Interaction volume radius: 5 \u00c5
Interaction volume height: 20 \u00c5
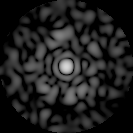
Disorder parameter: 0.8443